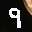
Label: 9